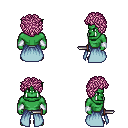
a pixel art fantasy rpg character, male body template, orc, green skin, overskirt, teal pants, pink curly afro hairstyle, white cloth bracers, maroon shoes, dagger, four views (front, back, left, right), 2x2 character sprite sheet, small pixel art, hard edges, no anti-aliasing